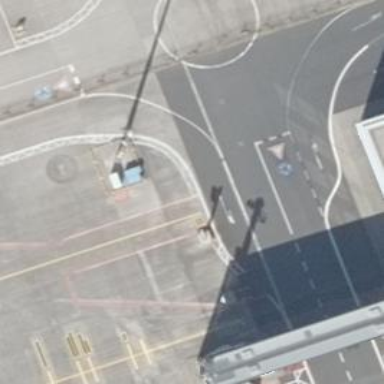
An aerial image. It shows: Parking position at the airport with concrete surface.